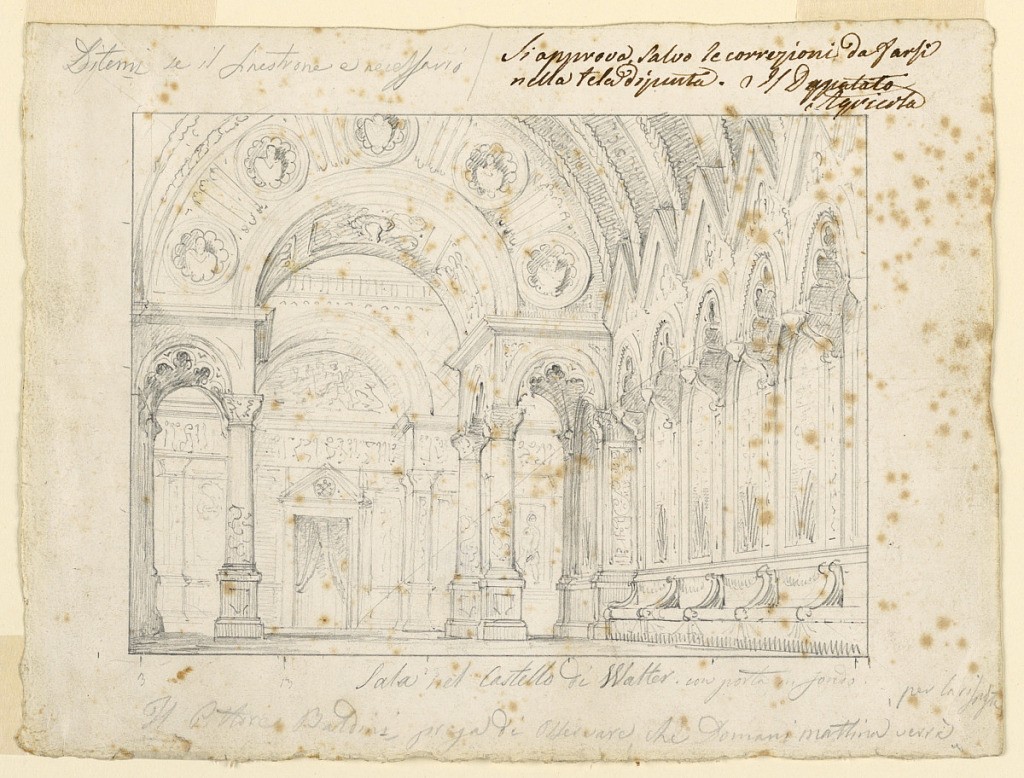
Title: Interior of Walter's castle, stage design for act V of Giuseppe Verdi's "Luisa Miller," produced at Teatro San Carlo, Naples
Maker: Vincenzo Baldini, Italian, 1809 - 1881
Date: ca. 1849
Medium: Graphite on paper
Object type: Drawing
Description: Horizontal rectangle. Interior of Gothic building with seats beneath canopy at right. Large detailed archway, ruled rectilinear border.